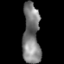
Tissue: lung
Cell type: Epithelial cells
Senescence score: 0.158
Nuclear area (px): 1021
Mean DAPI intensity: 124.873